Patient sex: M
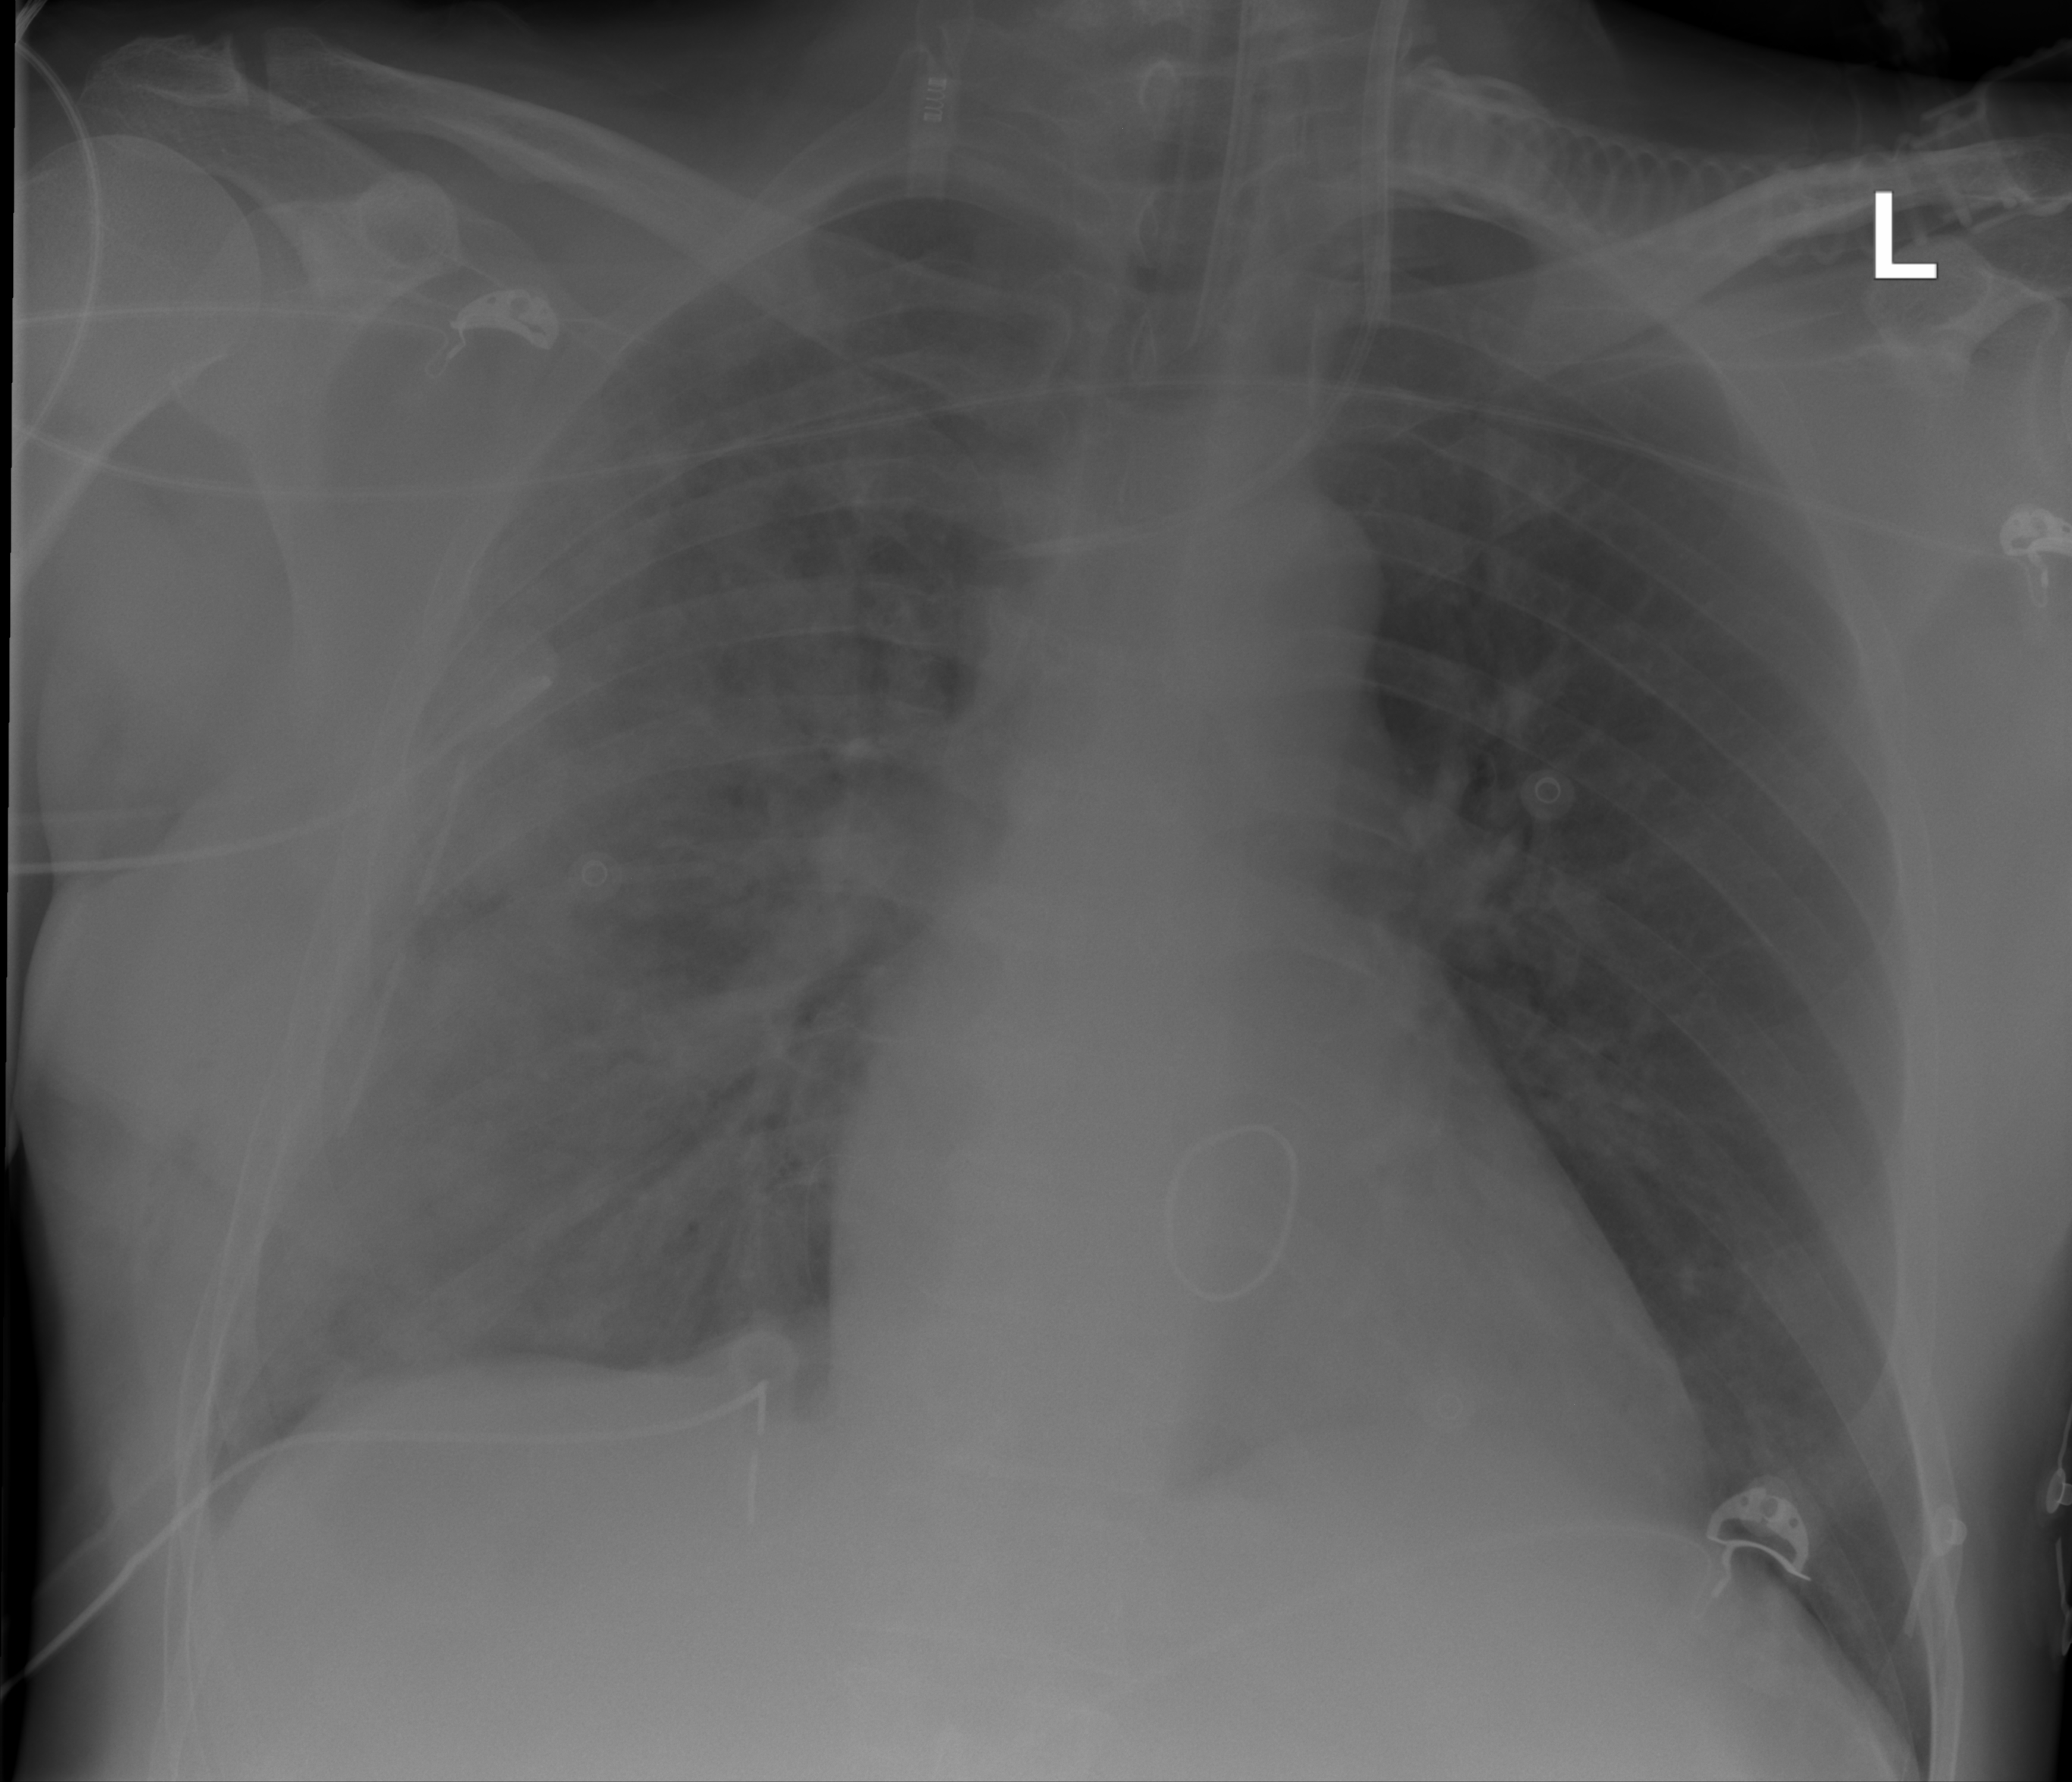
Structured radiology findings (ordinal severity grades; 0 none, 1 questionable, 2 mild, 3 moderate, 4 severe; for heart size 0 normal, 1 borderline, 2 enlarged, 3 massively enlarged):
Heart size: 0
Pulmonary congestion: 2
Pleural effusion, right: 2
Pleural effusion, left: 2
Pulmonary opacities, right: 3
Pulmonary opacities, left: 0
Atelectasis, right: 3
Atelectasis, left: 2